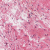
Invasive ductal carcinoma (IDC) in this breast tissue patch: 0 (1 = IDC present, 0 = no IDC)